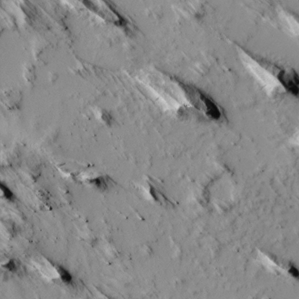
Label: non_frost